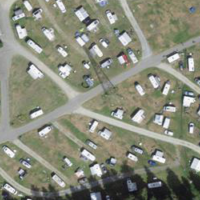
EUNIS habitat code: 53
Species observed at this site:
Oxytropis campestris
Galium boreale
Geum reptans
Campanula barbata
Vaccinium vitis-idaea
Nucifraga caryocatactes